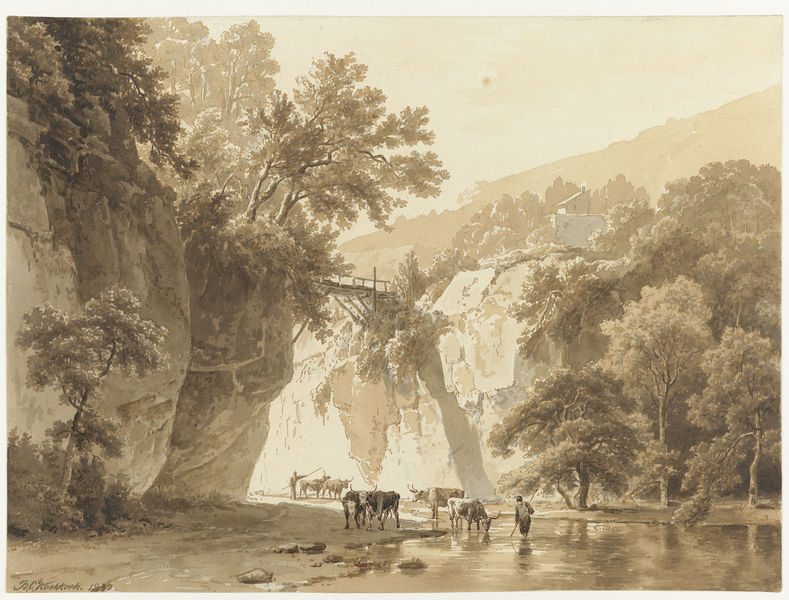
Titel: Rotsachtig landschap met drinkende koeien
Künstler: Barend Cornelis Koekkoek
Standort: Amsterdam
Institution: Rijksmuseum
Schlagwörter: baum, berg, felsen, himmel, mann, wasser, aquarell, bäume, fluss, landschaft, see, ufer, braun, hell, licht, männer, zeichnung, haus, tier, tiere, mensch, stein, steine, horn, bach, kühe, vieh, brücke, tal, esel, stock, italien, stab, abhang, berge, fels, gebirge, grafik, herde, kuh, rind, schlucht, laviert, rinder, tinte, tränke, hörner, tränken, ochse, hirte, hirten, hüten, gell, furt, longhorn, fesl, 1680, südalpin